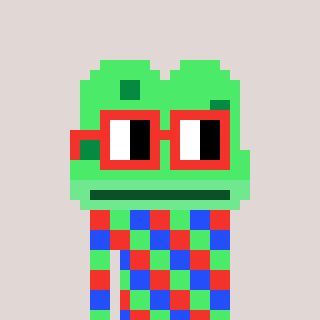
a pixel art character with square red glasses, a frog-shaped head and a grayscale-colored body on a warm background